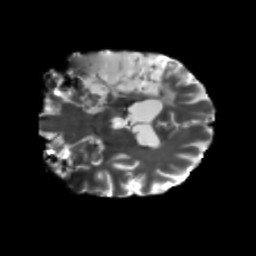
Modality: T2w
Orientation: coronal
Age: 51
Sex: male
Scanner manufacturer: siemens
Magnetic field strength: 3 T
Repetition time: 5.25 s
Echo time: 0.08 s